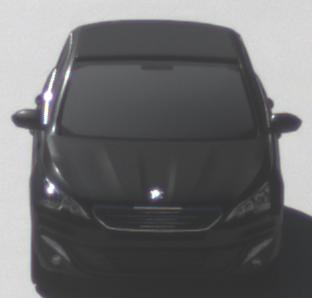
Make: Peugeot
Model: 308 VTi 82
Detailed model: 308 (II)
Model produced from: 2013/09
Model produced until: 2014/11
Doors: 5
Color: black
Road condition: dry road
Daytime: morning or afternoon
Contrast: high contrast